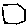
Label: hexagon